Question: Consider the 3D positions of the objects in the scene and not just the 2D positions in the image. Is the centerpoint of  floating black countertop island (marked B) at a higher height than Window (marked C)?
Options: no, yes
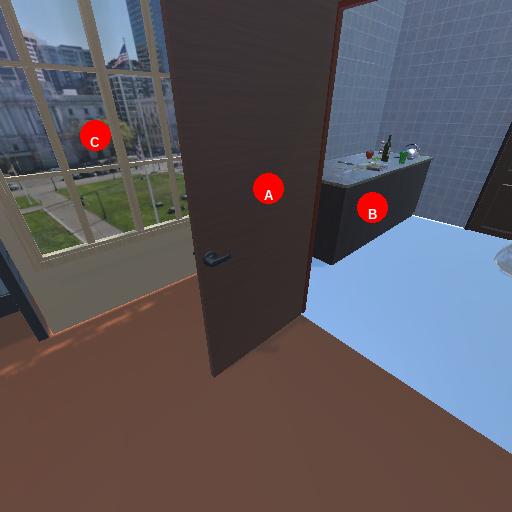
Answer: no